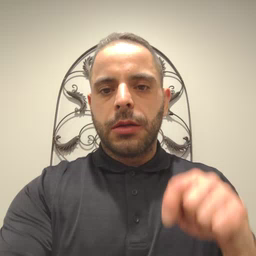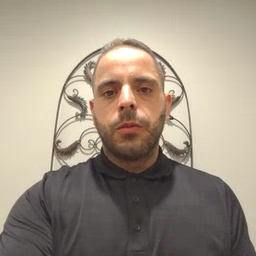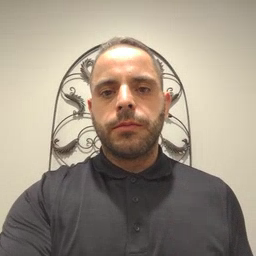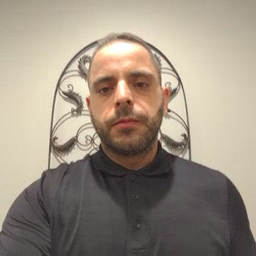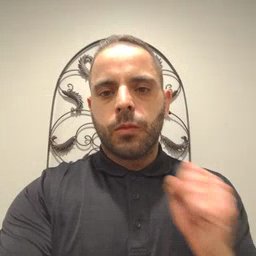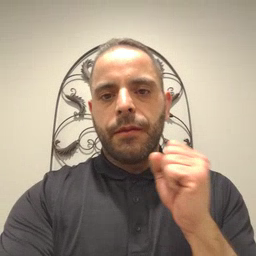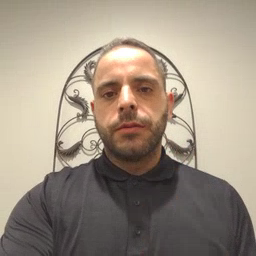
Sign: refrigerator